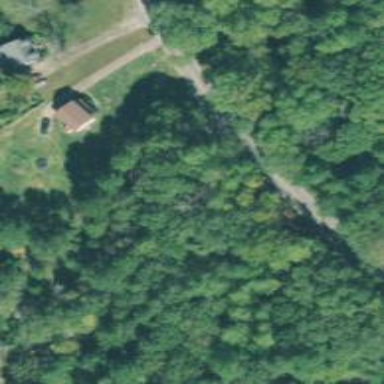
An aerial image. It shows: Culvert tunnel.